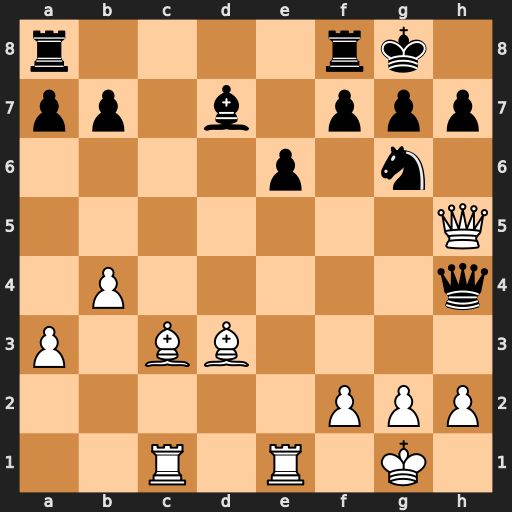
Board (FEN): r4rk1/pp1b1ppp/4p1n1/7Q/1P5q/P1BB4/5PPP/2R1R1K1
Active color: w
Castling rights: -
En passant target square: -
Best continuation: Bxg6 Qxf2+ Kxf2 fxg6+ Qf3